Identify the transformations in the second image compared to the first.
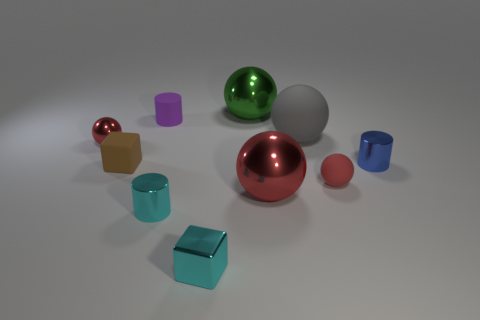
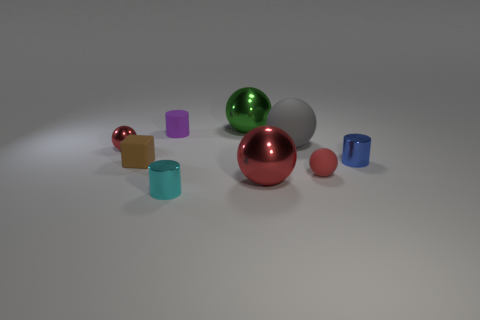
the small cyan cube is missing
the tiny metallic cube is missing
the small cyan metallic block that is in front of the small red rubber sphere is no longer there
the tiny cyan metal cube in front of the cyan metallic cylinder is no longer there
the tiny cyan metal block on the right side of the small rubber cylinder is gone